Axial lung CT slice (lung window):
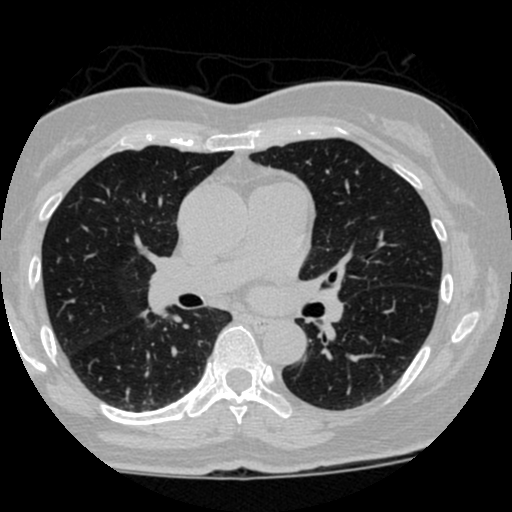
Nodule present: no